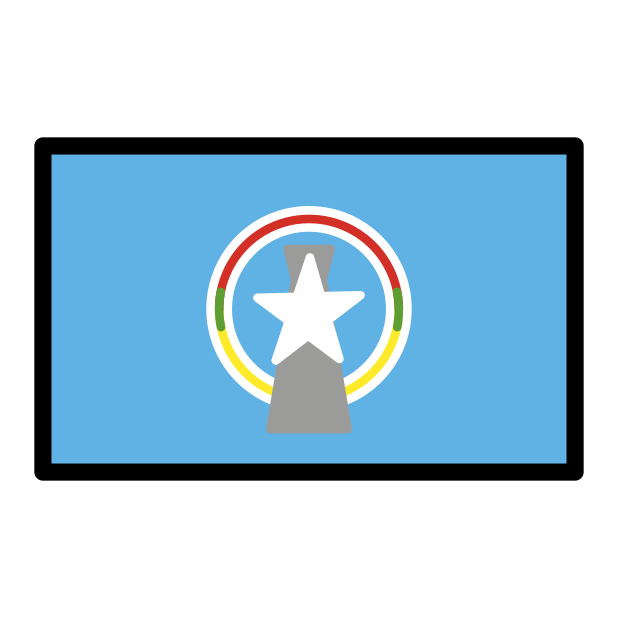
flag: Northern Mariana Islands